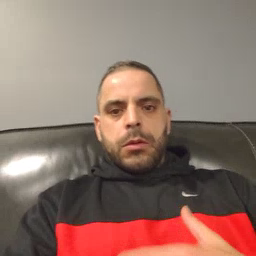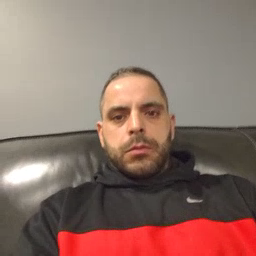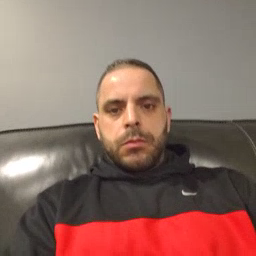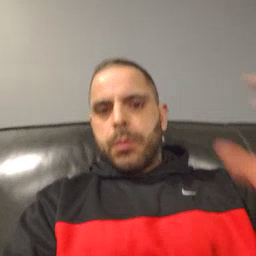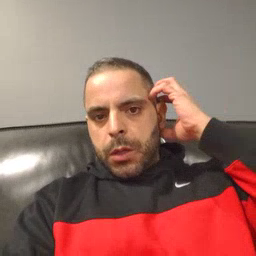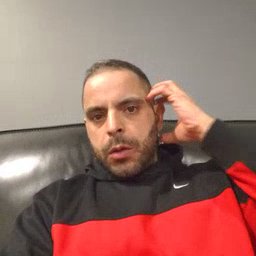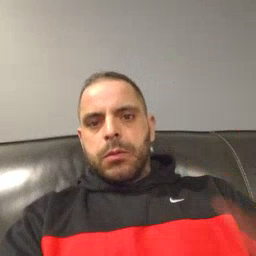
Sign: radio